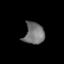
Tissue: lung
Cell type: Endothelial cells
Senescence score: 0.5911
Nuclear area (px): 430
Mean DAPI intensity: 115.091